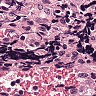
Metastatic tissue present: no